Field crop: maize
Growth stage: 2
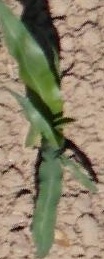
Species: maize